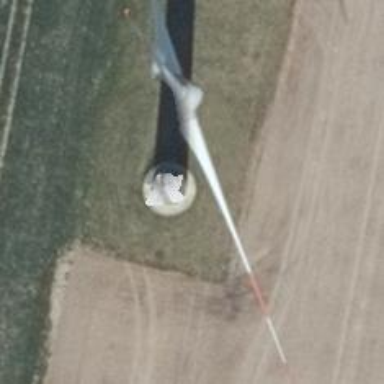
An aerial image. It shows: Wind generator is in the picture.